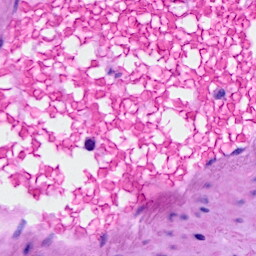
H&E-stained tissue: Ovarian